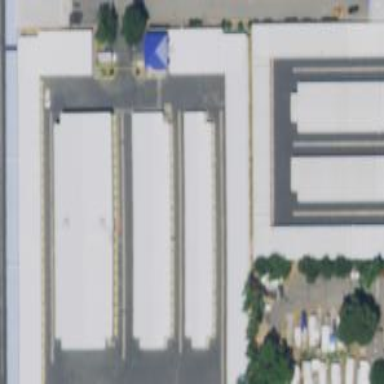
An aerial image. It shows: Building that serves as storage rental shop.